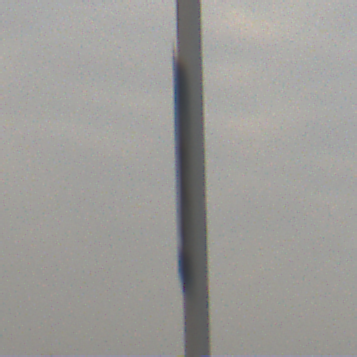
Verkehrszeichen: FussgaengerueberwegRechts
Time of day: MorningAfternoon
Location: Outdoor (Suburban)
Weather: Overcast
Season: NotSpecified
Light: Natural